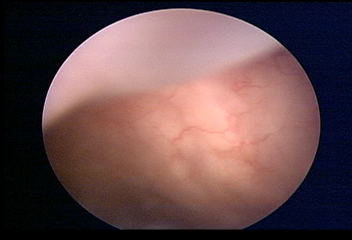
Modality: WLC
Class: Normal mucosa
Bladder cancer association: No